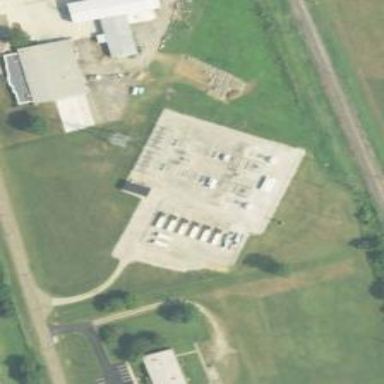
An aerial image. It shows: Generator for power supply.